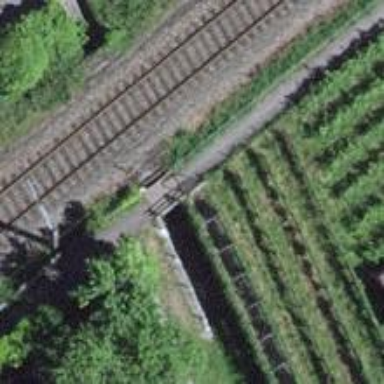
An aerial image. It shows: Path going through tunnel.